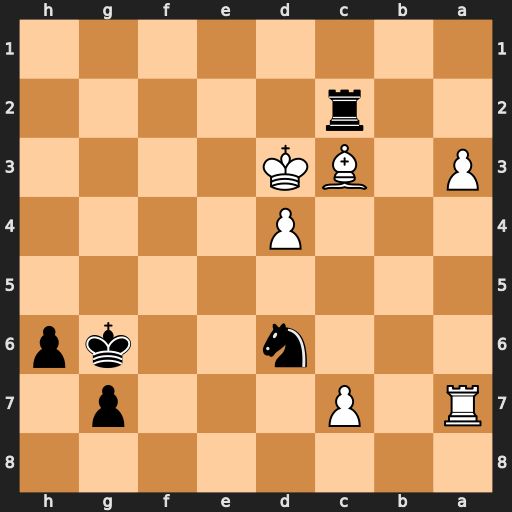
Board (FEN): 8/R1P3p1/3n2kp/8/3P4/P1BK4/2r5/8
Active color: b
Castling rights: -
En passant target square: -
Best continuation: Rxc3+ Kxc3 Nb5+ Kb2 Nxa7